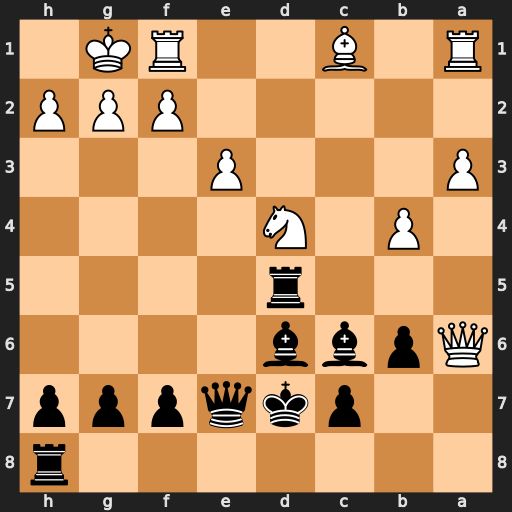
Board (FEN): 7r/2pkqppp/Qpbb4/3r4/1P1N4/P3P3/5PPP/R1B2RK1
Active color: b
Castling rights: -
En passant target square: -
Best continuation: Rxd4 exd4 Qe4 f3 Qxd4+